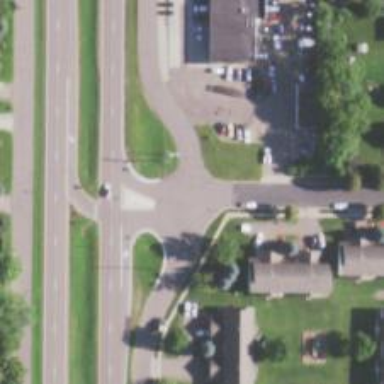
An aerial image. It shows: Residential road with sidewalk on the left.